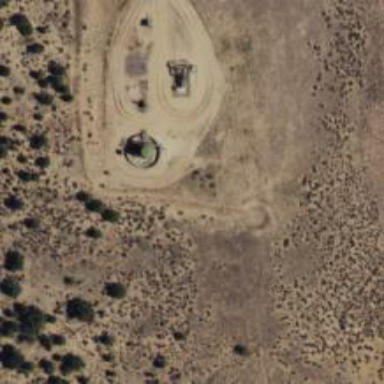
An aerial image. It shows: Storage tank with man-made structure.